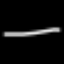
Label: line